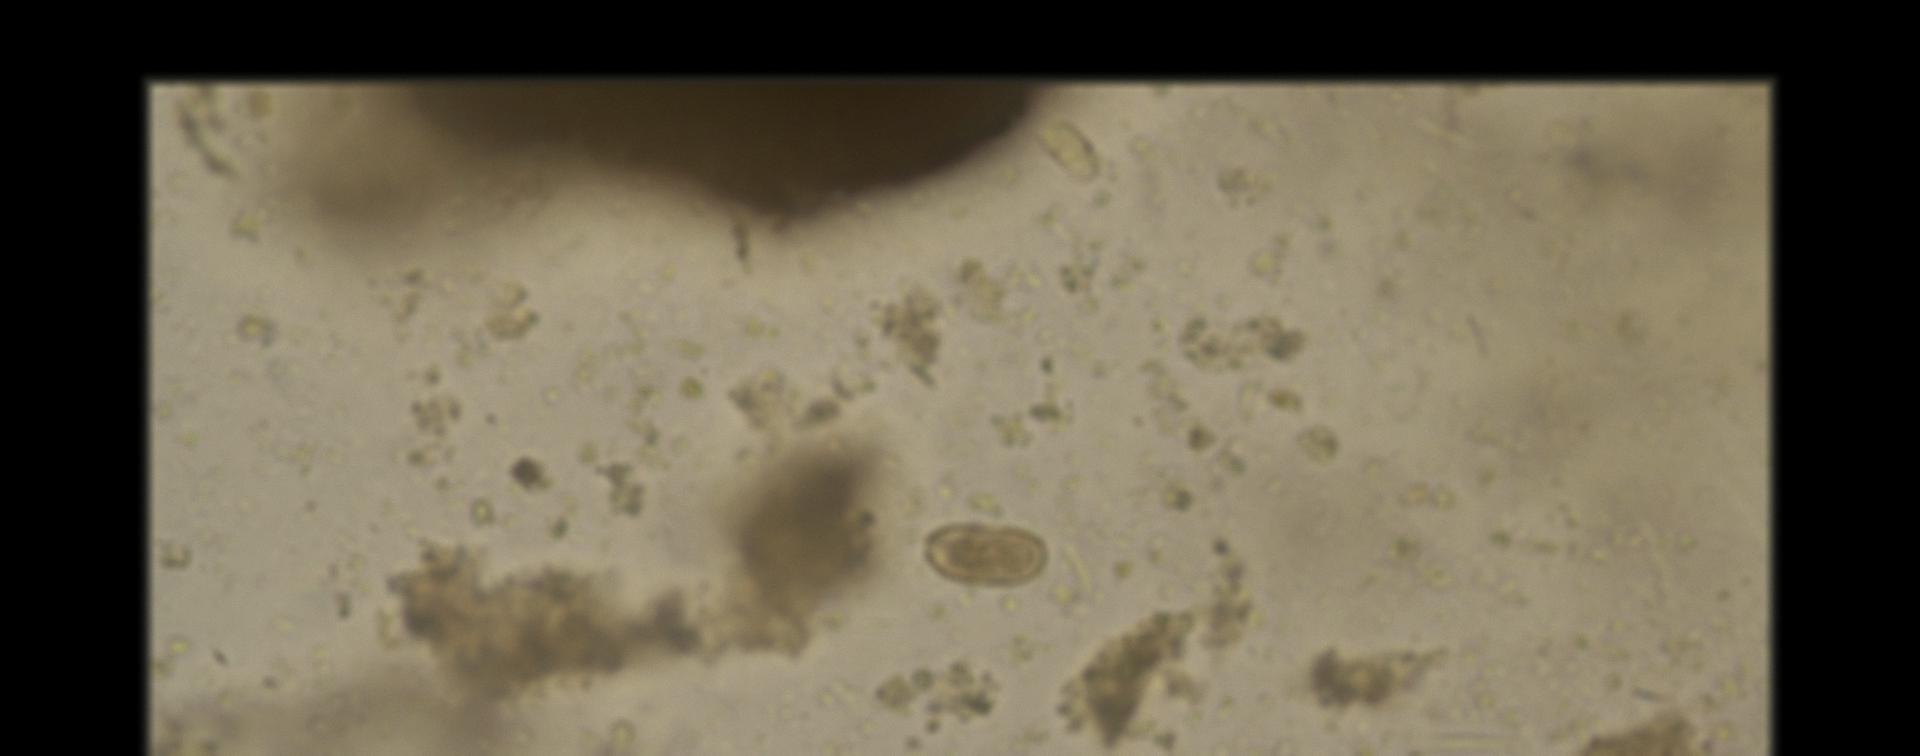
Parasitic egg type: Capillaria philippinensis